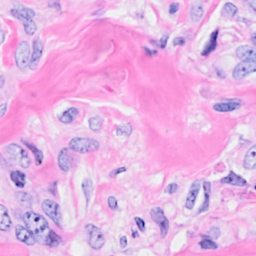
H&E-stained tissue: Breast